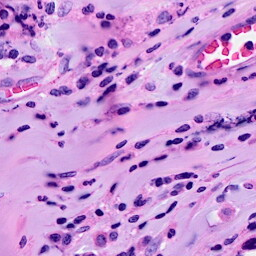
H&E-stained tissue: Breast